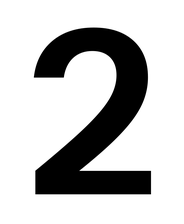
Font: InstrumentSans_SemiBold